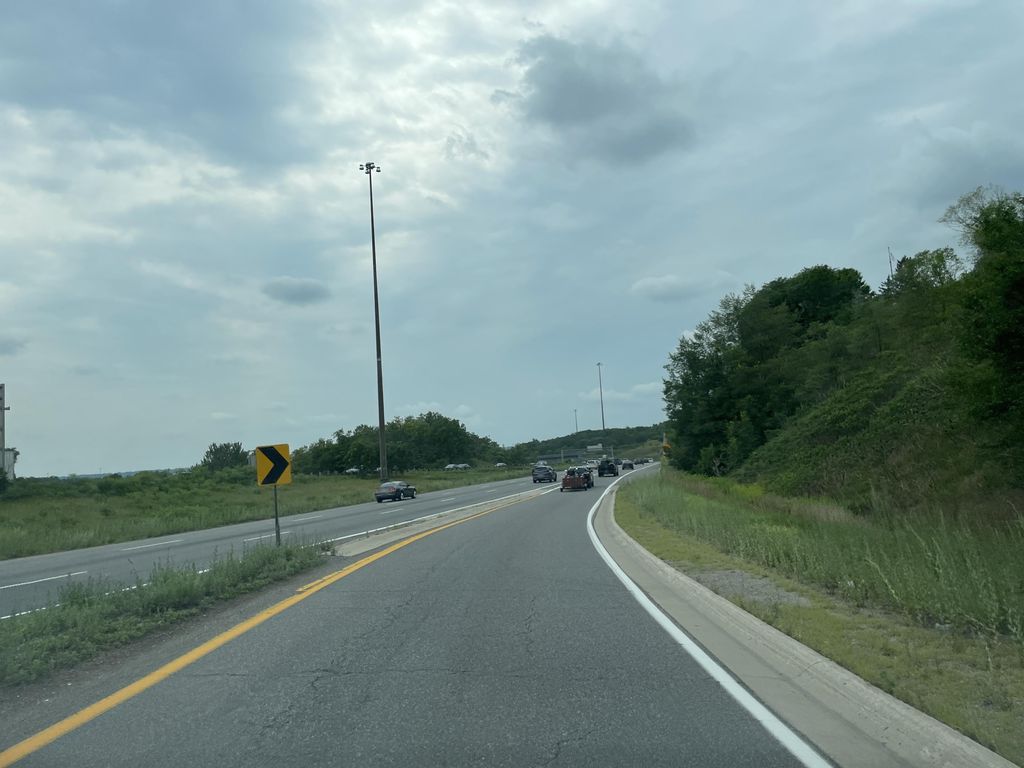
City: hamilton